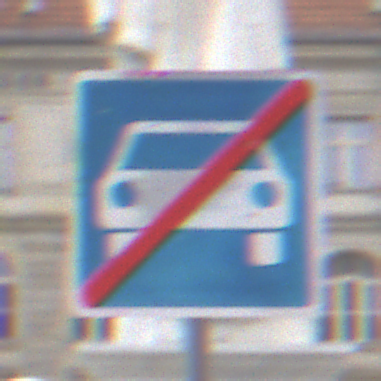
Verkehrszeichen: EndeKraftfahrstrasse
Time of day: Midday
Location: Outdoor (Urban)
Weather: Overcast
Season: NotSpecified
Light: Natural